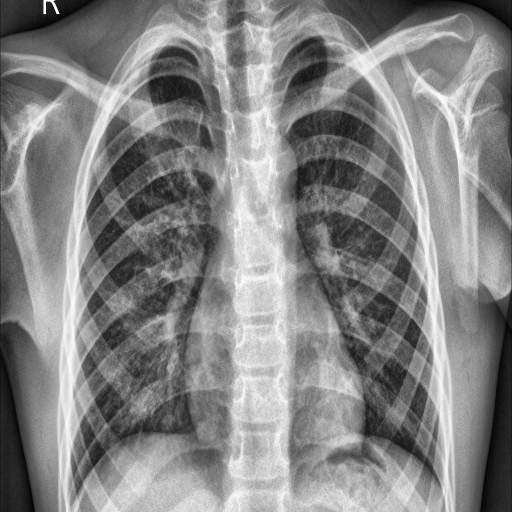
Finding: NORMAL